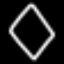
Label: diamond